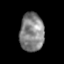
Tissue: prostate
Cell type: T cells
Senescence score: 0.8224
Nuclear area (px): 914
Mean DAPI intensity: 131.428